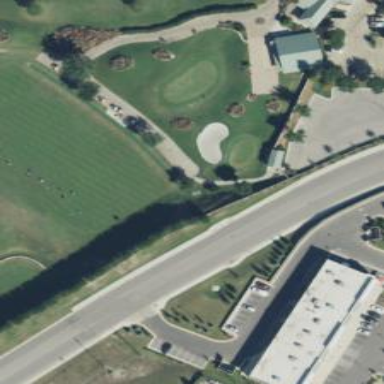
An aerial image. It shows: Path for both road and golf.